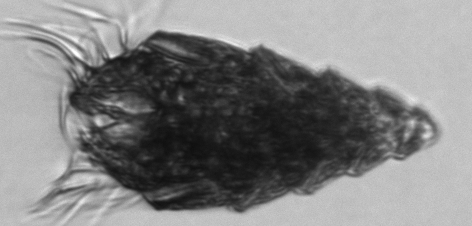
Label: Laboea_strobila